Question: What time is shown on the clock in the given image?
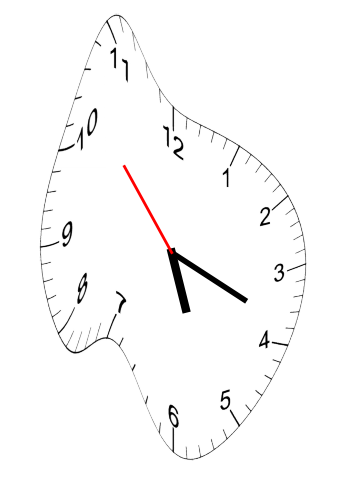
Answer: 05:18:53